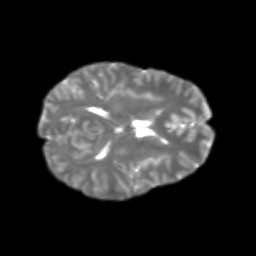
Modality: T2w
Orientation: axial
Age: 25
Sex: female
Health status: healthy
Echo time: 0.074 s